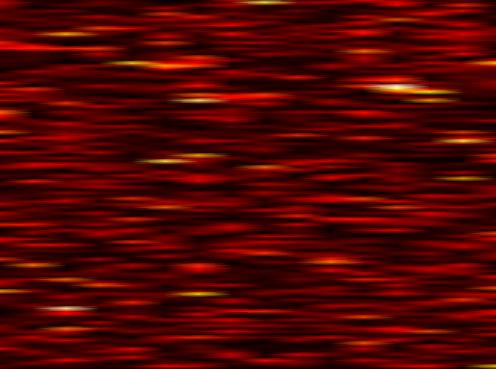
Label: OFDM